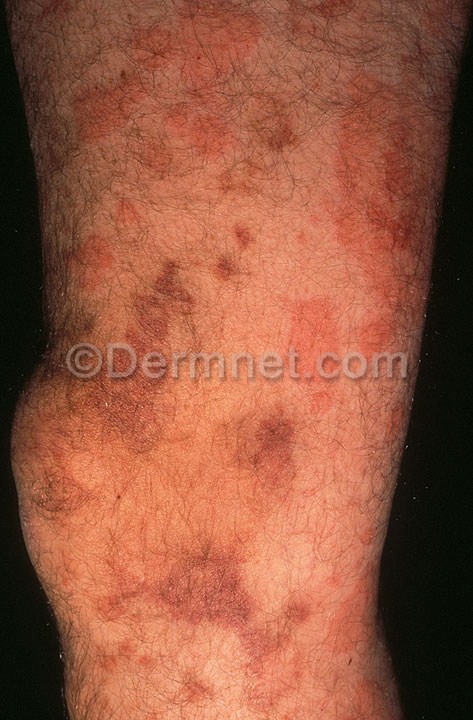
Disease: Urticaria Hives